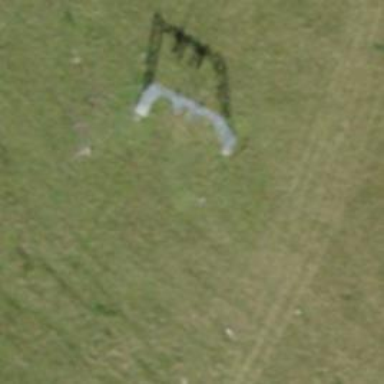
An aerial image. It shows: Pylon for aerialway.